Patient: sex F, age 46
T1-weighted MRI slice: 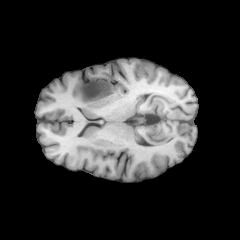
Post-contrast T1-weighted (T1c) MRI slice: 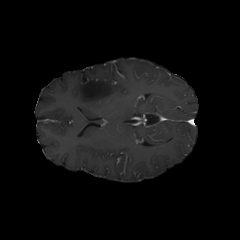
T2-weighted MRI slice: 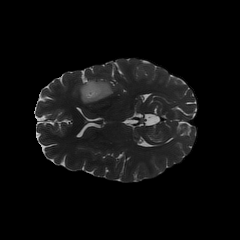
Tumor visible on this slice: yes
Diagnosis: Astrocytoma, IDH-mutant
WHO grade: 2